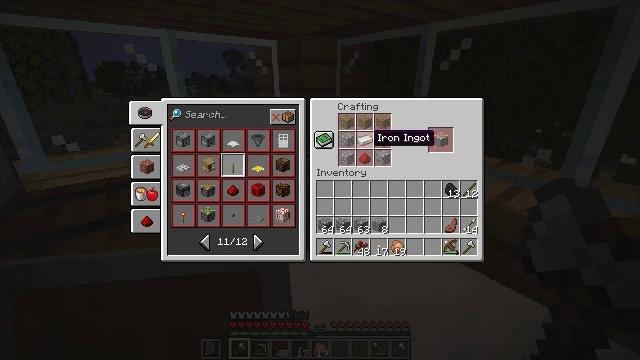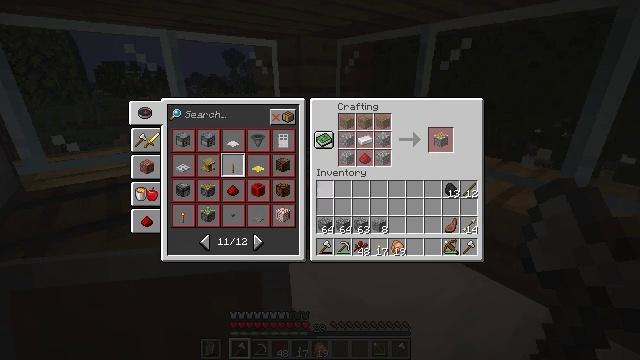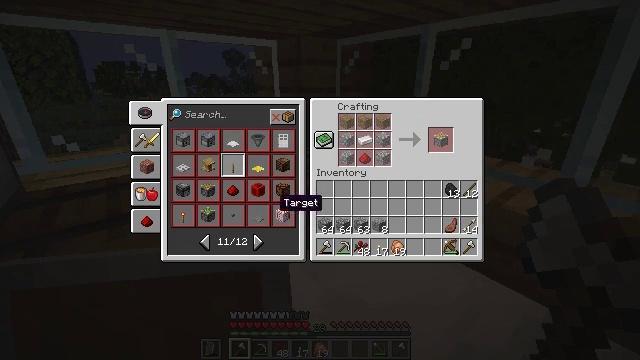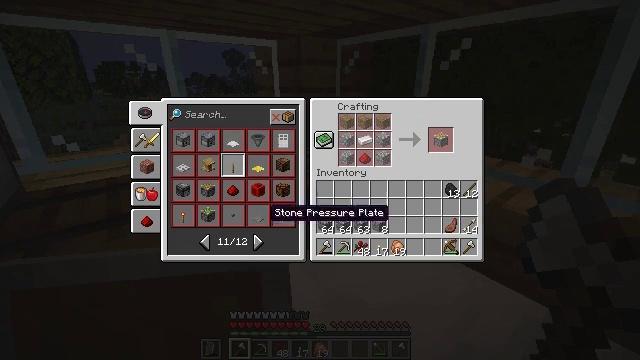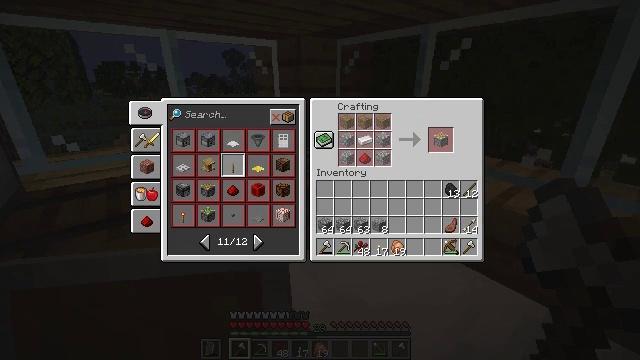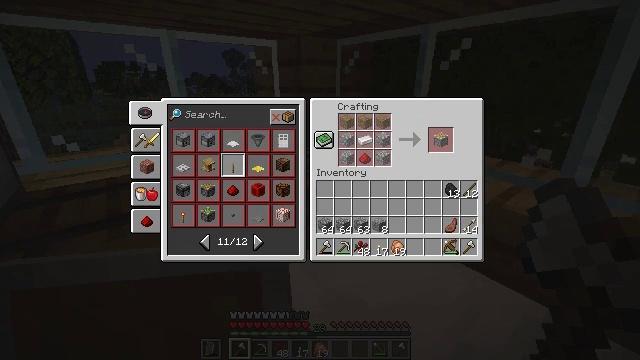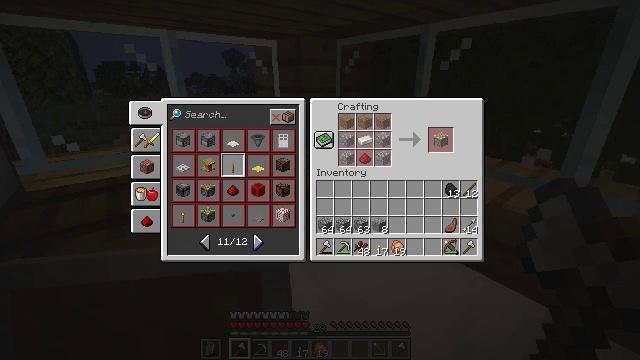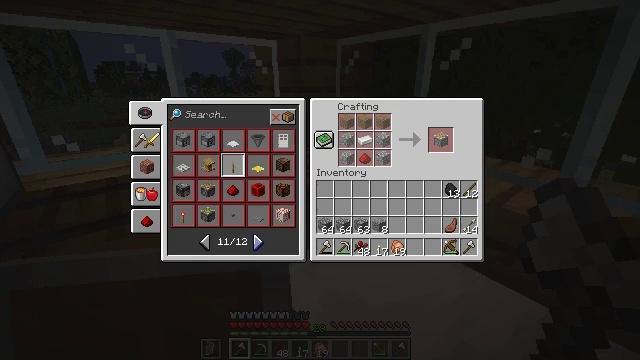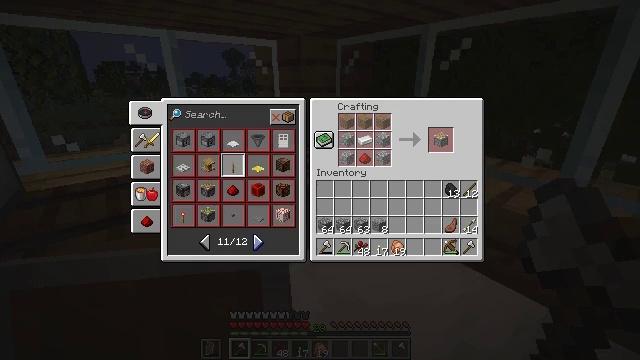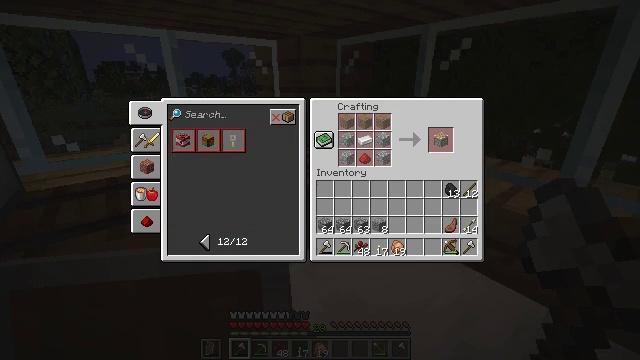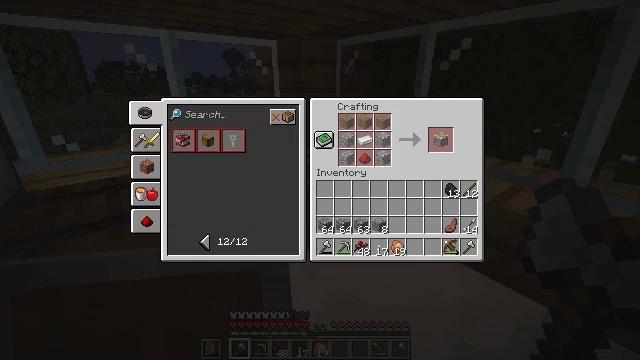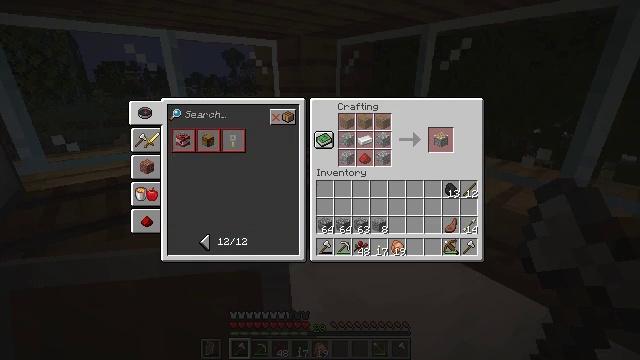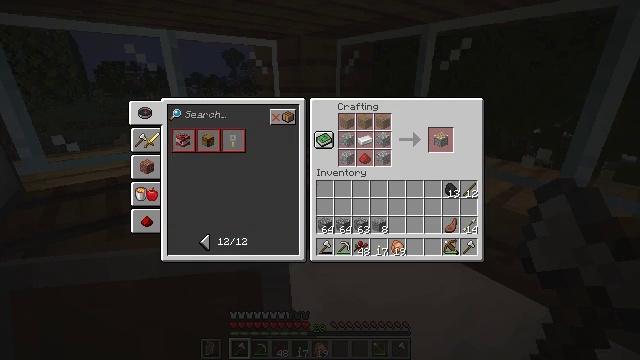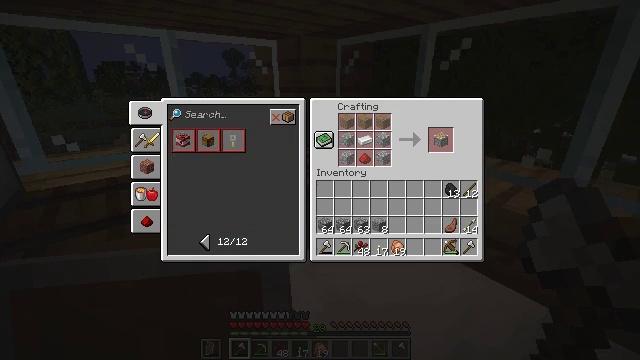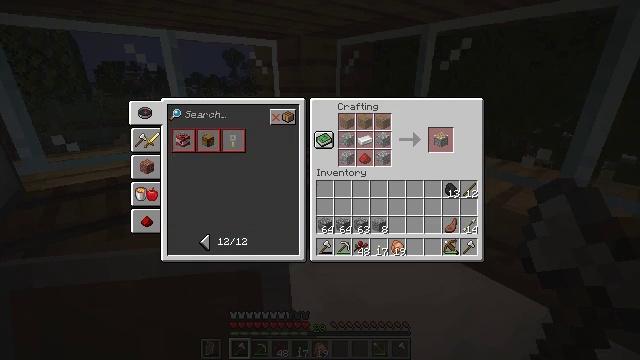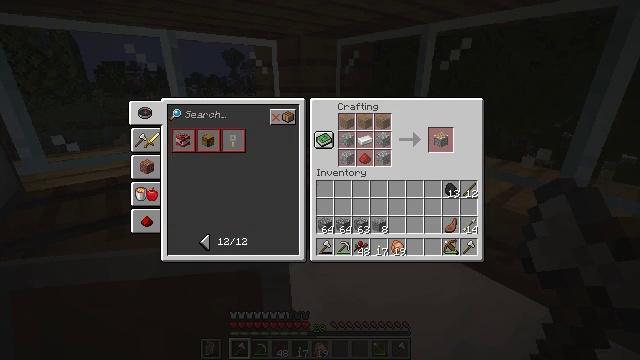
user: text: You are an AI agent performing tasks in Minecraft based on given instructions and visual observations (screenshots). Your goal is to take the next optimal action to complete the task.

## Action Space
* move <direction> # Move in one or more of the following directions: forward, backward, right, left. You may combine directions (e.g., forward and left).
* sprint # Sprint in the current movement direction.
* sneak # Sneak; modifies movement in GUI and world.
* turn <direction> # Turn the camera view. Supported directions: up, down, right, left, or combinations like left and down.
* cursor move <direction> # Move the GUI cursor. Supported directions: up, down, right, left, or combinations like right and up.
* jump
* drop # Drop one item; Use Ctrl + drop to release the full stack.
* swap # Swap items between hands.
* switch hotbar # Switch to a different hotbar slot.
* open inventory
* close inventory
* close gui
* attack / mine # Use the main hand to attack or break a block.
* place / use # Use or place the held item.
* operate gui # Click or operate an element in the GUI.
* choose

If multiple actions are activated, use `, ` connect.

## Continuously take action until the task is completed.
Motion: motion action
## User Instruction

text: Craft an ender eye in the crafting table.
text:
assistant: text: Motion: cursor move left and down
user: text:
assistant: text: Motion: cursor move left and down
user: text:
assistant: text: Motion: cursor move left and down
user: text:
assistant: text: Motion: cursor move down
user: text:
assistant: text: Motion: no_op
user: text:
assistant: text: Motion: no_op
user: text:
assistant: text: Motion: no_op
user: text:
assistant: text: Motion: no_op
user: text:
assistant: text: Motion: operate gui
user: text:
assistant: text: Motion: operate gui
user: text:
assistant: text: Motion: operate gui
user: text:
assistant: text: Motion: no_op
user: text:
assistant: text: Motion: no_op
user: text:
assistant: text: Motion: no_op
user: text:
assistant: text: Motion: no_op
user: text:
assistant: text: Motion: no_op
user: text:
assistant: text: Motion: cursor move up
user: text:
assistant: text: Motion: cursor move up
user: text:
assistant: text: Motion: cursor move left and up
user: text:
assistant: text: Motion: no_op
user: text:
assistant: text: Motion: no_op
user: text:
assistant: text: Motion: no_op
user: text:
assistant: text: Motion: turn right and down, close gui
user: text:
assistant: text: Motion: open inventory
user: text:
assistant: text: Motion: no_op
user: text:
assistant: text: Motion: no_op
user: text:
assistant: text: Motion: no_op
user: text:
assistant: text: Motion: turn left and up
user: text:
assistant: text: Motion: turn left
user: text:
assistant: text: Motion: turn left